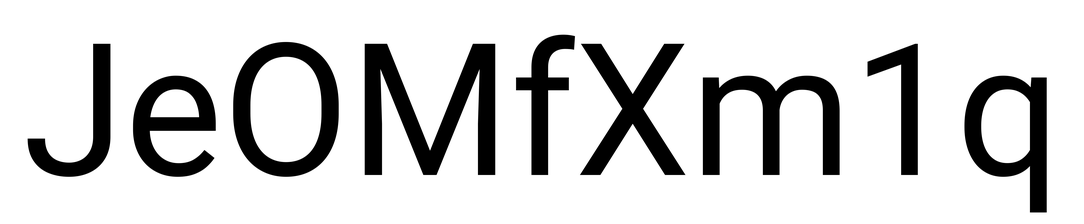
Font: Roboto_Regular